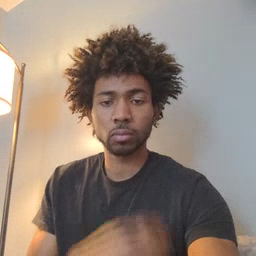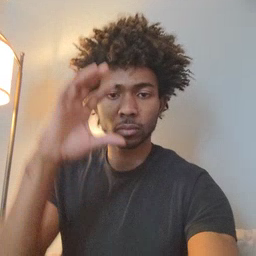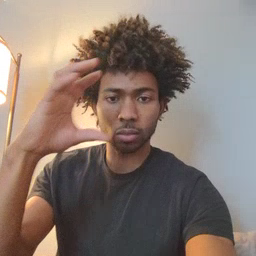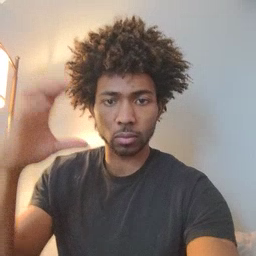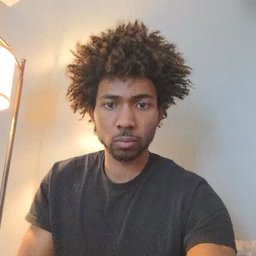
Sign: cloud